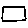
Label: square